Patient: sex F, age 75
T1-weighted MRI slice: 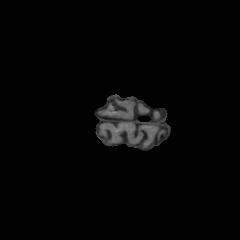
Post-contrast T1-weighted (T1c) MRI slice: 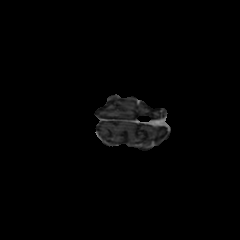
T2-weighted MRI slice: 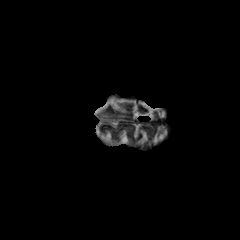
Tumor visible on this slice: no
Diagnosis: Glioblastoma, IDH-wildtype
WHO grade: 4